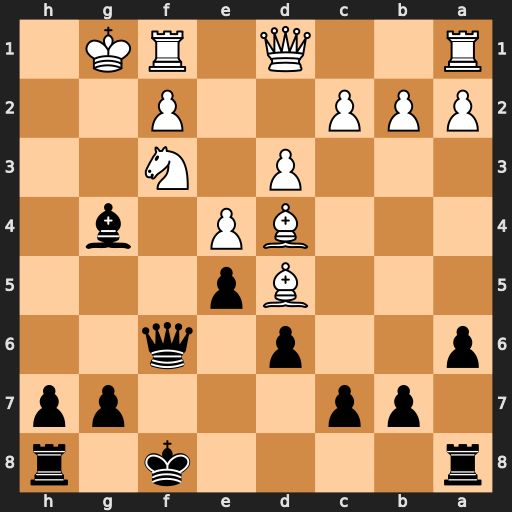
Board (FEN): r4k1r/1pp3pp/p2p1q2/3Bp3/3BP1b1/3P1N2/PPP2P2/R2Q1RK1
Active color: b
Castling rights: -
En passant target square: -
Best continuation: Bxf3 Qxf3 Qxf3